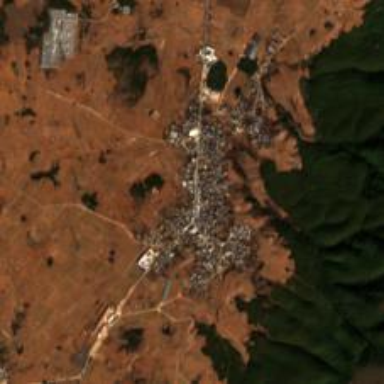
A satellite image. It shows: Village.